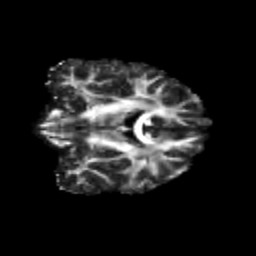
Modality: FA
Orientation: coronal
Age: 29
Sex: male
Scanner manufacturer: siemens
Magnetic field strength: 3 T
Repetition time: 3.5 s
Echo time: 0.125 s